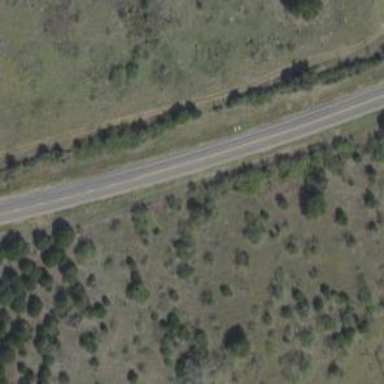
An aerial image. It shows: Secondary road.